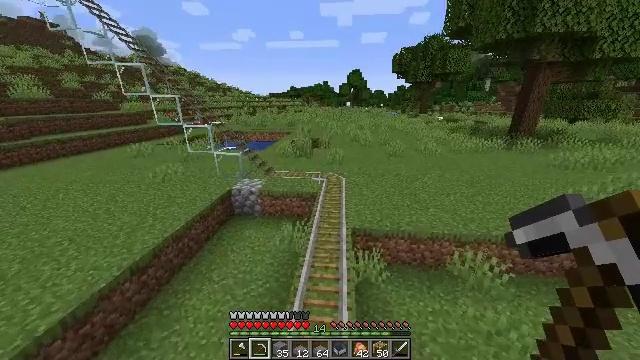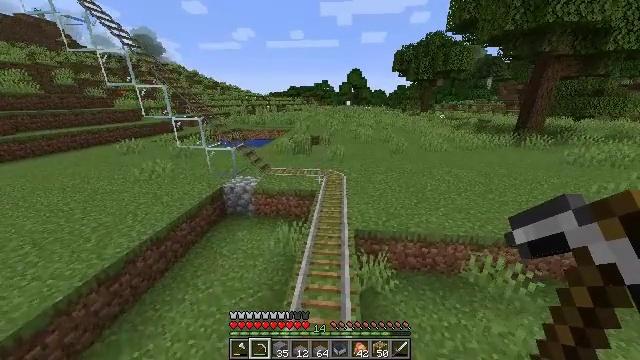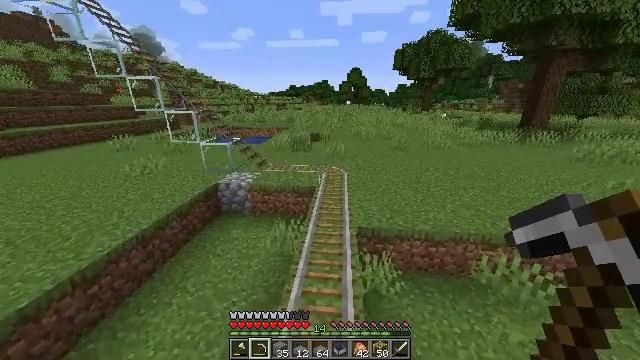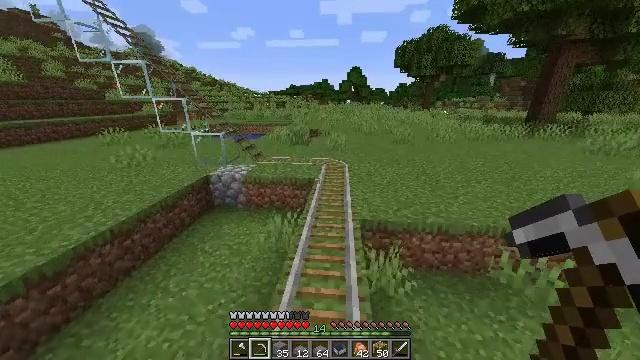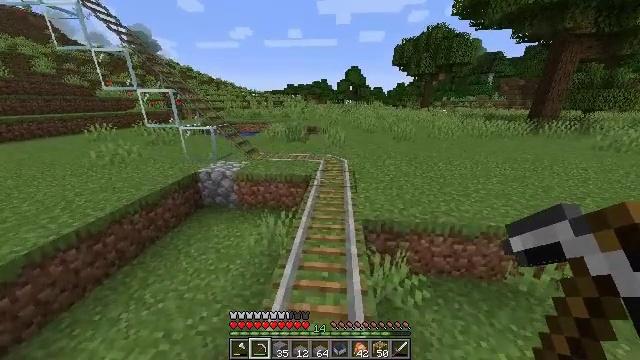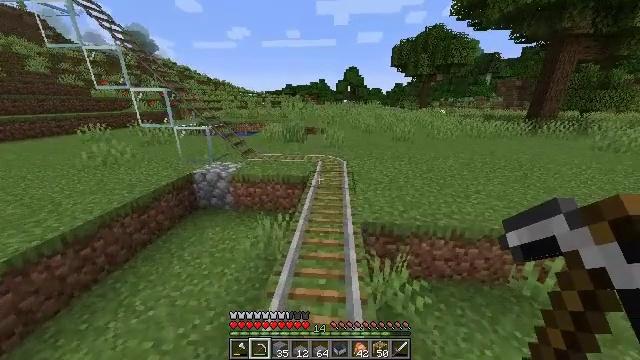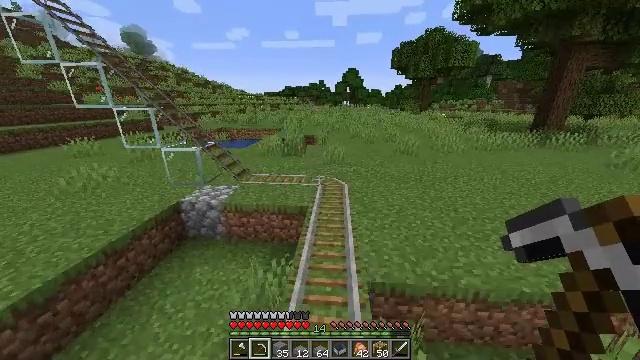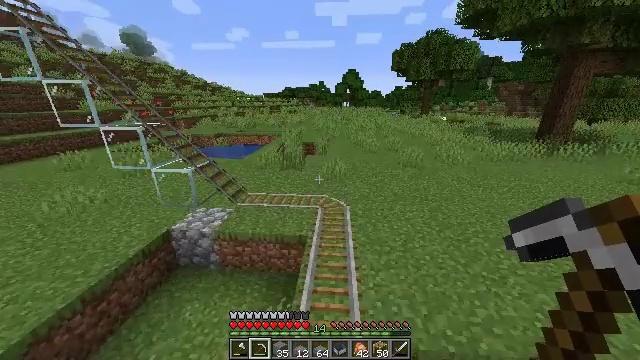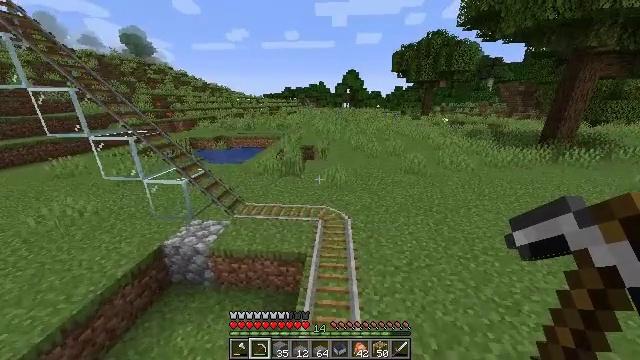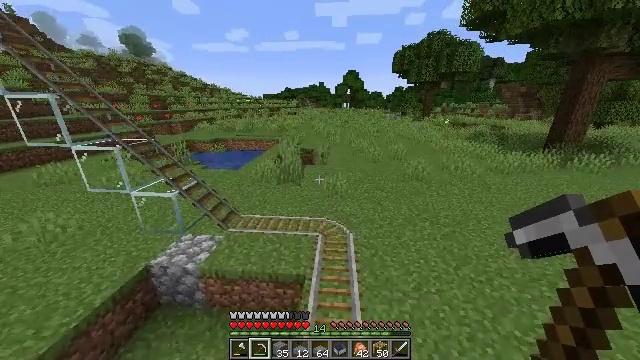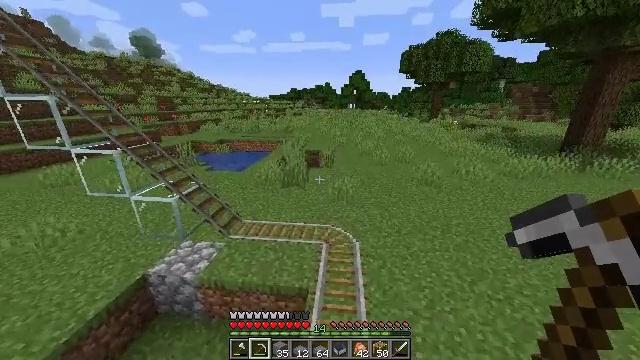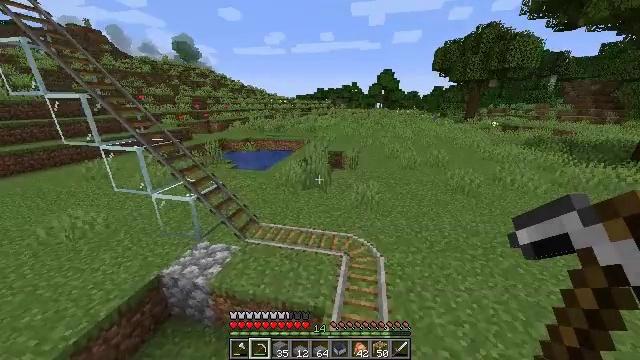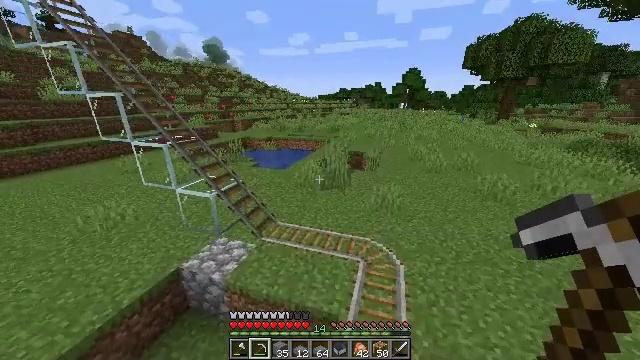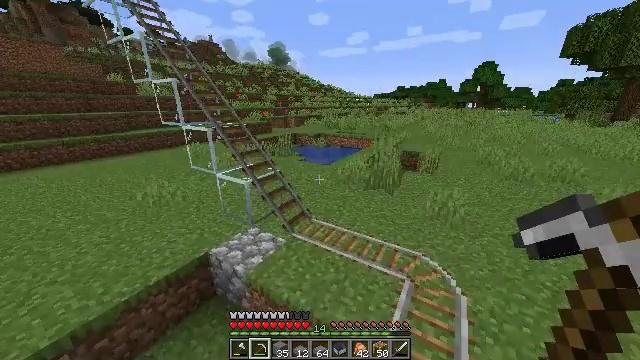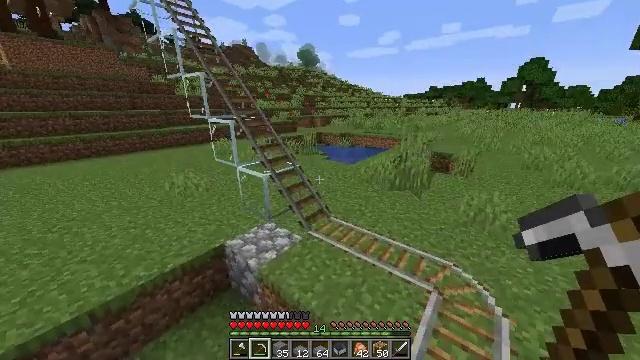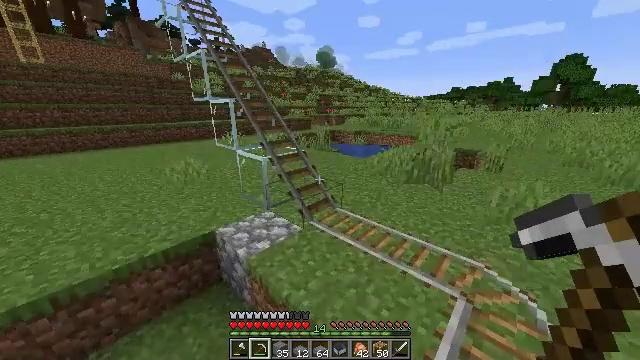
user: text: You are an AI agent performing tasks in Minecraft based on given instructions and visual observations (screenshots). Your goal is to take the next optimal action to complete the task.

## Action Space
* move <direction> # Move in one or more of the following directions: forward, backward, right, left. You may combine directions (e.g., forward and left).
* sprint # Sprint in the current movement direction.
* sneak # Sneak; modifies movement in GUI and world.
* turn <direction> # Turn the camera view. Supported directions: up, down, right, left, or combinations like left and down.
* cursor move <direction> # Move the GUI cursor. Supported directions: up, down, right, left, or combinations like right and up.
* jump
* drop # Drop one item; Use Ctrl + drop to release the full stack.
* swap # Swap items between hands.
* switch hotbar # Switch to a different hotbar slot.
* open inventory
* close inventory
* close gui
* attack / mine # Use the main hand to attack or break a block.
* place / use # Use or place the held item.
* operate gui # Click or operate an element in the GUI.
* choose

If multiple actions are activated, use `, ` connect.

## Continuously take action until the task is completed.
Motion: motion action
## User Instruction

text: Pick up the rail by attacking it.
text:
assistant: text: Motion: move forward, jump
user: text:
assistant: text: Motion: move forward, jump
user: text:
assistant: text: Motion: move forward, jump
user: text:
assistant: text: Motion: move forward, jump
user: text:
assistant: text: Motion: move forward, sprint, jump
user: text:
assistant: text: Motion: move forward, sprint, jump
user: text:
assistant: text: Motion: move forward, sprint, jump
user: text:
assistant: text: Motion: move forward, sprint, jump
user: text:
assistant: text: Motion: move forward, sprint, jump
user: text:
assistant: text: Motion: move forward, turn left, jump
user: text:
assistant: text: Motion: move forward, turn left, jump
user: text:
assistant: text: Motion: move forward, turn left, jump
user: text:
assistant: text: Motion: move forward, turn left, jump
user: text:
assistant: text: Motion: move forward, turn left
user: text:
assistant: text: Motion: move forward, turn left
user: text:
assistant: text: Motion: move forward, turn left
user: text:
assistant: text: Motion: move forward
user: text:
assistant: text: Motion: move forward, sprint, turn left
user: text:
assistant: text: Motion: move forward, sprint, turn left
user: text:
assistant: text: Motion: move forward, sprint, turn left
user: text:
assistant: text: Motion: move forward, sprint, turn left
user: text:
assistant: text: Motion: move forward, turn left and up
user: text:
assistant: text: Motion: move forward, turn left and up
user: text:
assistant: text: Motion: move forward, turn left and up
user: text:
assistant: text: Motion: move forward, turn left and up
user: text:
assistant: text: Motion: move forward, turn up
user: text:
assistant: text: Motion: move forward, turn up
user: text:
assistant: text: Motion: move forward, turn up
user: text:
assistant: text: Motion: move forward, turn up
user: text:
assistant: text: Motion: move forward